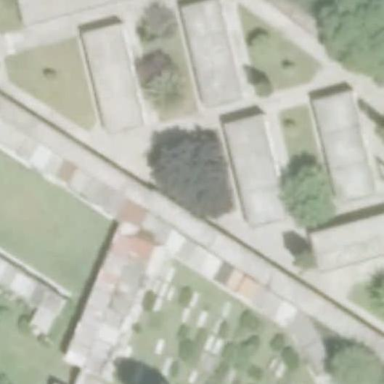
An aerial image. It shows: Cemetery.